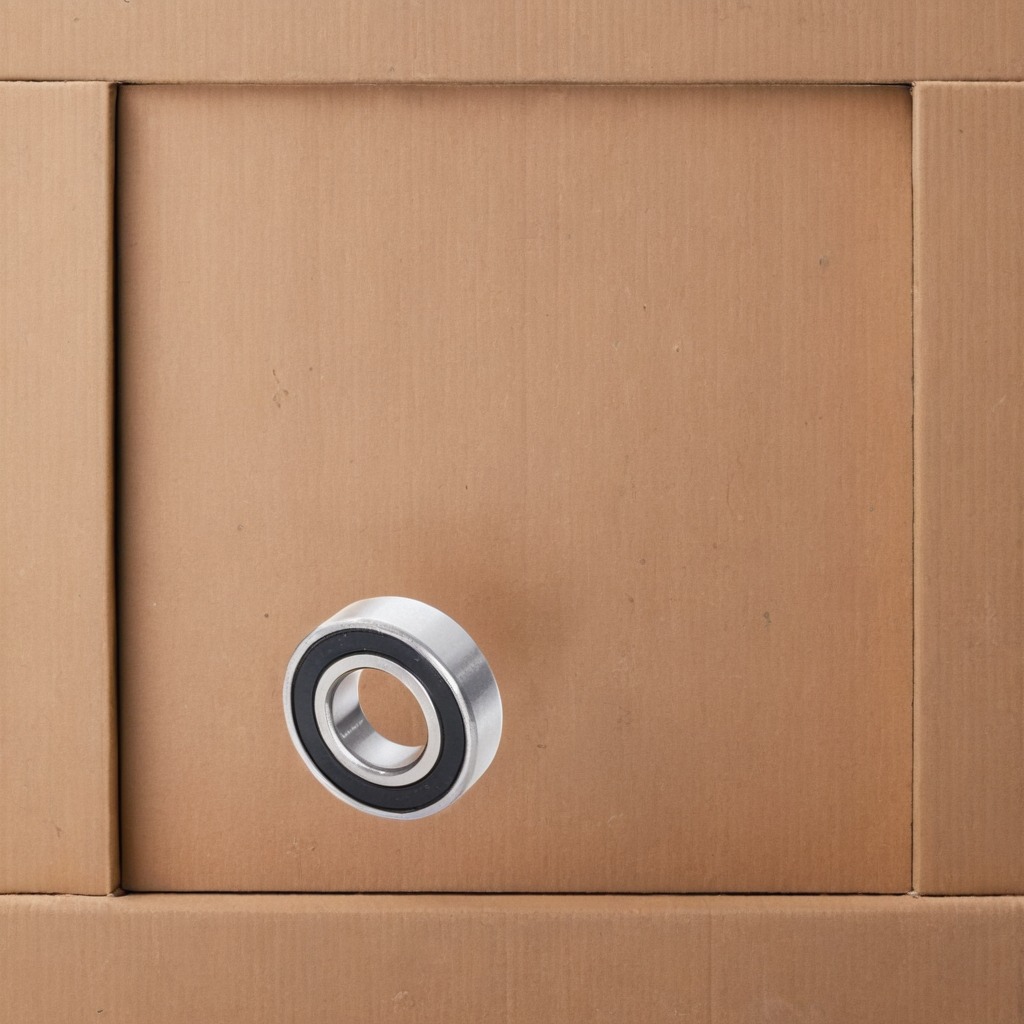
A metal ball bearing is lying on a clean dry cardboard box surface in an outdoor workshop during daytime bright natural light soft shadows slightly creased but